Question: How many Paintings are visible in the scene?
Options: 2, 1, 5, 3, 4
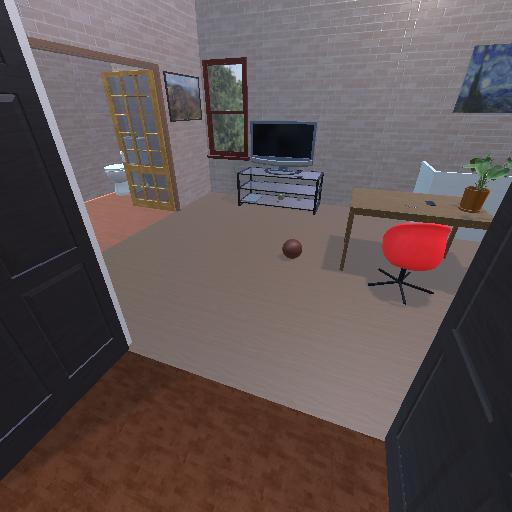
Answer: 2